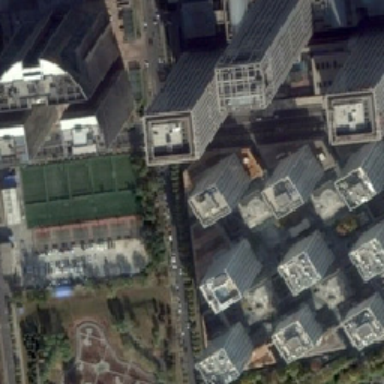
Tall buildings wide roads .